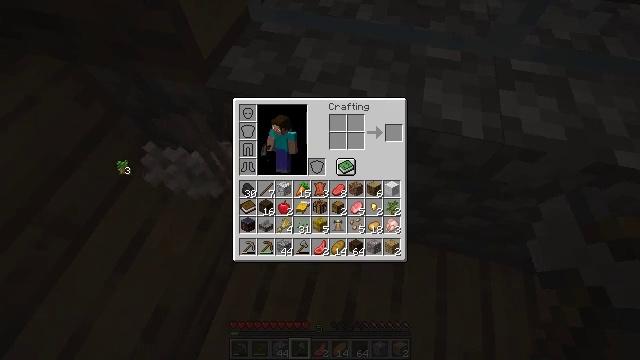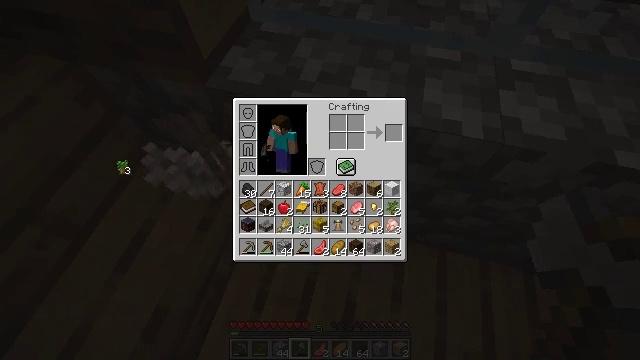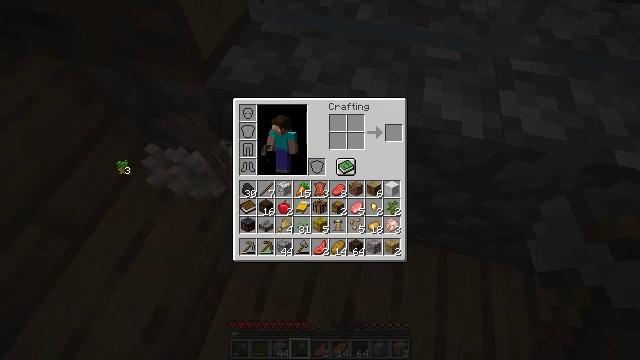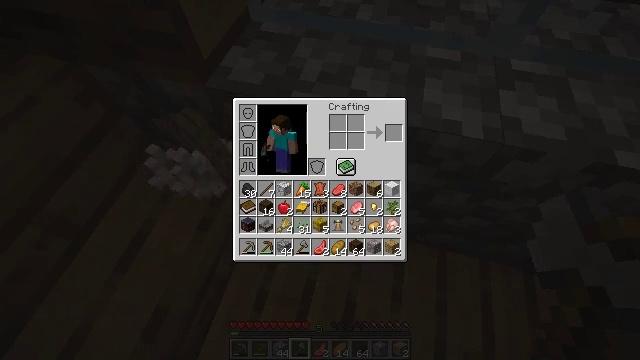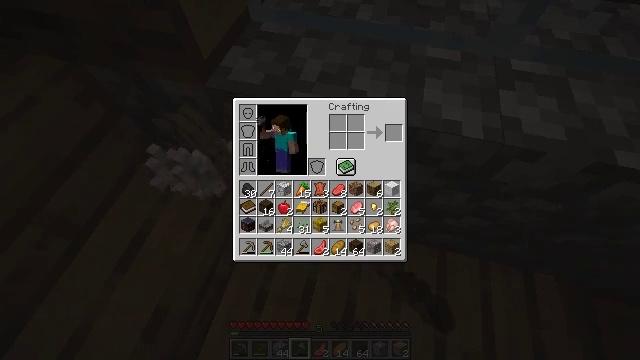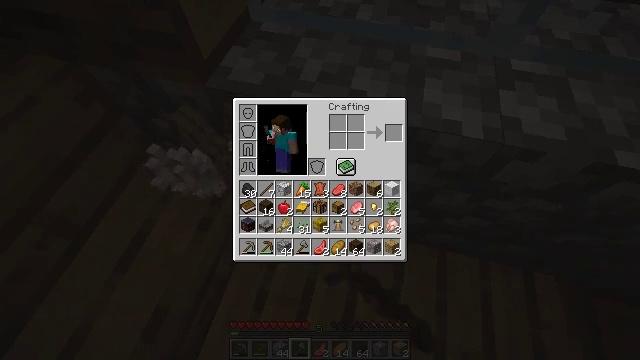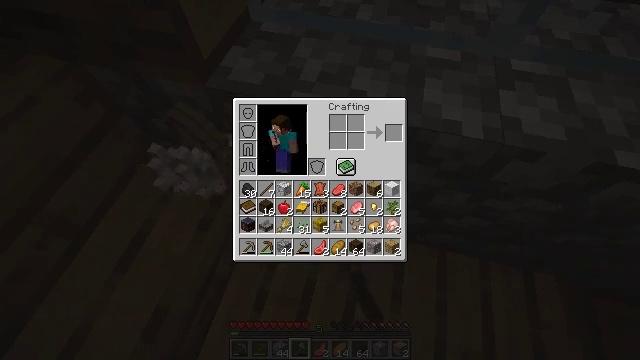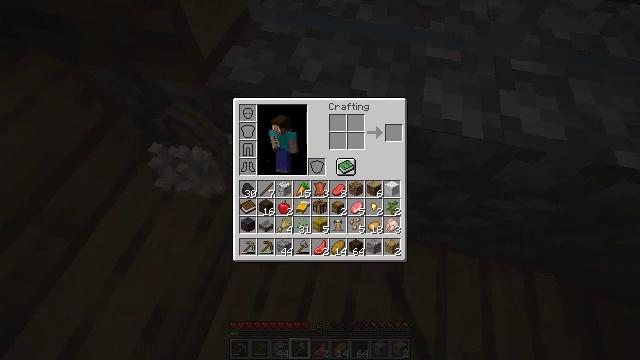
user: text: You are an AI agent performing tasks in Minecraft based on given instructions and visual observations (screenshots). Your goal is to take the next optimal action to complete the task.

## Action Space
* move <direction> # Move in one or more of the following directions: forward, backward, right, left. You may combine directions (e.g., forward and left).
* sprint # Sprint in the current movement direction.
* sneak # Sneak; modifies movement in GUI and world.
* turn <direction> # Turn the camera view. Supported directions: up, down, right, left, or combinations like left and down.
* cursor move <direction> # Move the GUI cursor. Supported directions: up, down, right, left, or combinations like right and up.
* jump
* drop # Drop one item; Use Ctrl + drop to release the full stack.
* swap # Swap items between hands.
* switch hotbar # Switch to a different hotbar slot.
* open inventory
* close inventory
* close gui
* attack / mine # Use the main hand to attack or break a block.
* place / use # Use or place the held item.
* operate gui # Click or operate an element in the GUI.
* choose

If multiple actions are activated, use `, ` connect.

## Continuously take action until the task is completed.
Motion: motion action
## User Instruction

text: Drop a dark oak sapling.
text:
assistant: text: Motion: operate gui
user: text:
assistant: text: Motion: operate gui
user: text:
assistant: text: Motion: no_op
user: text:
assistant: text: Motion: no_op
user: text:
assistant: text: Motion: no_op
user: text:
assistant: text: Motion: no_op
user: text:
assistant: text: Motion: no_op
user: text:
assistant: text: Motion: no_op